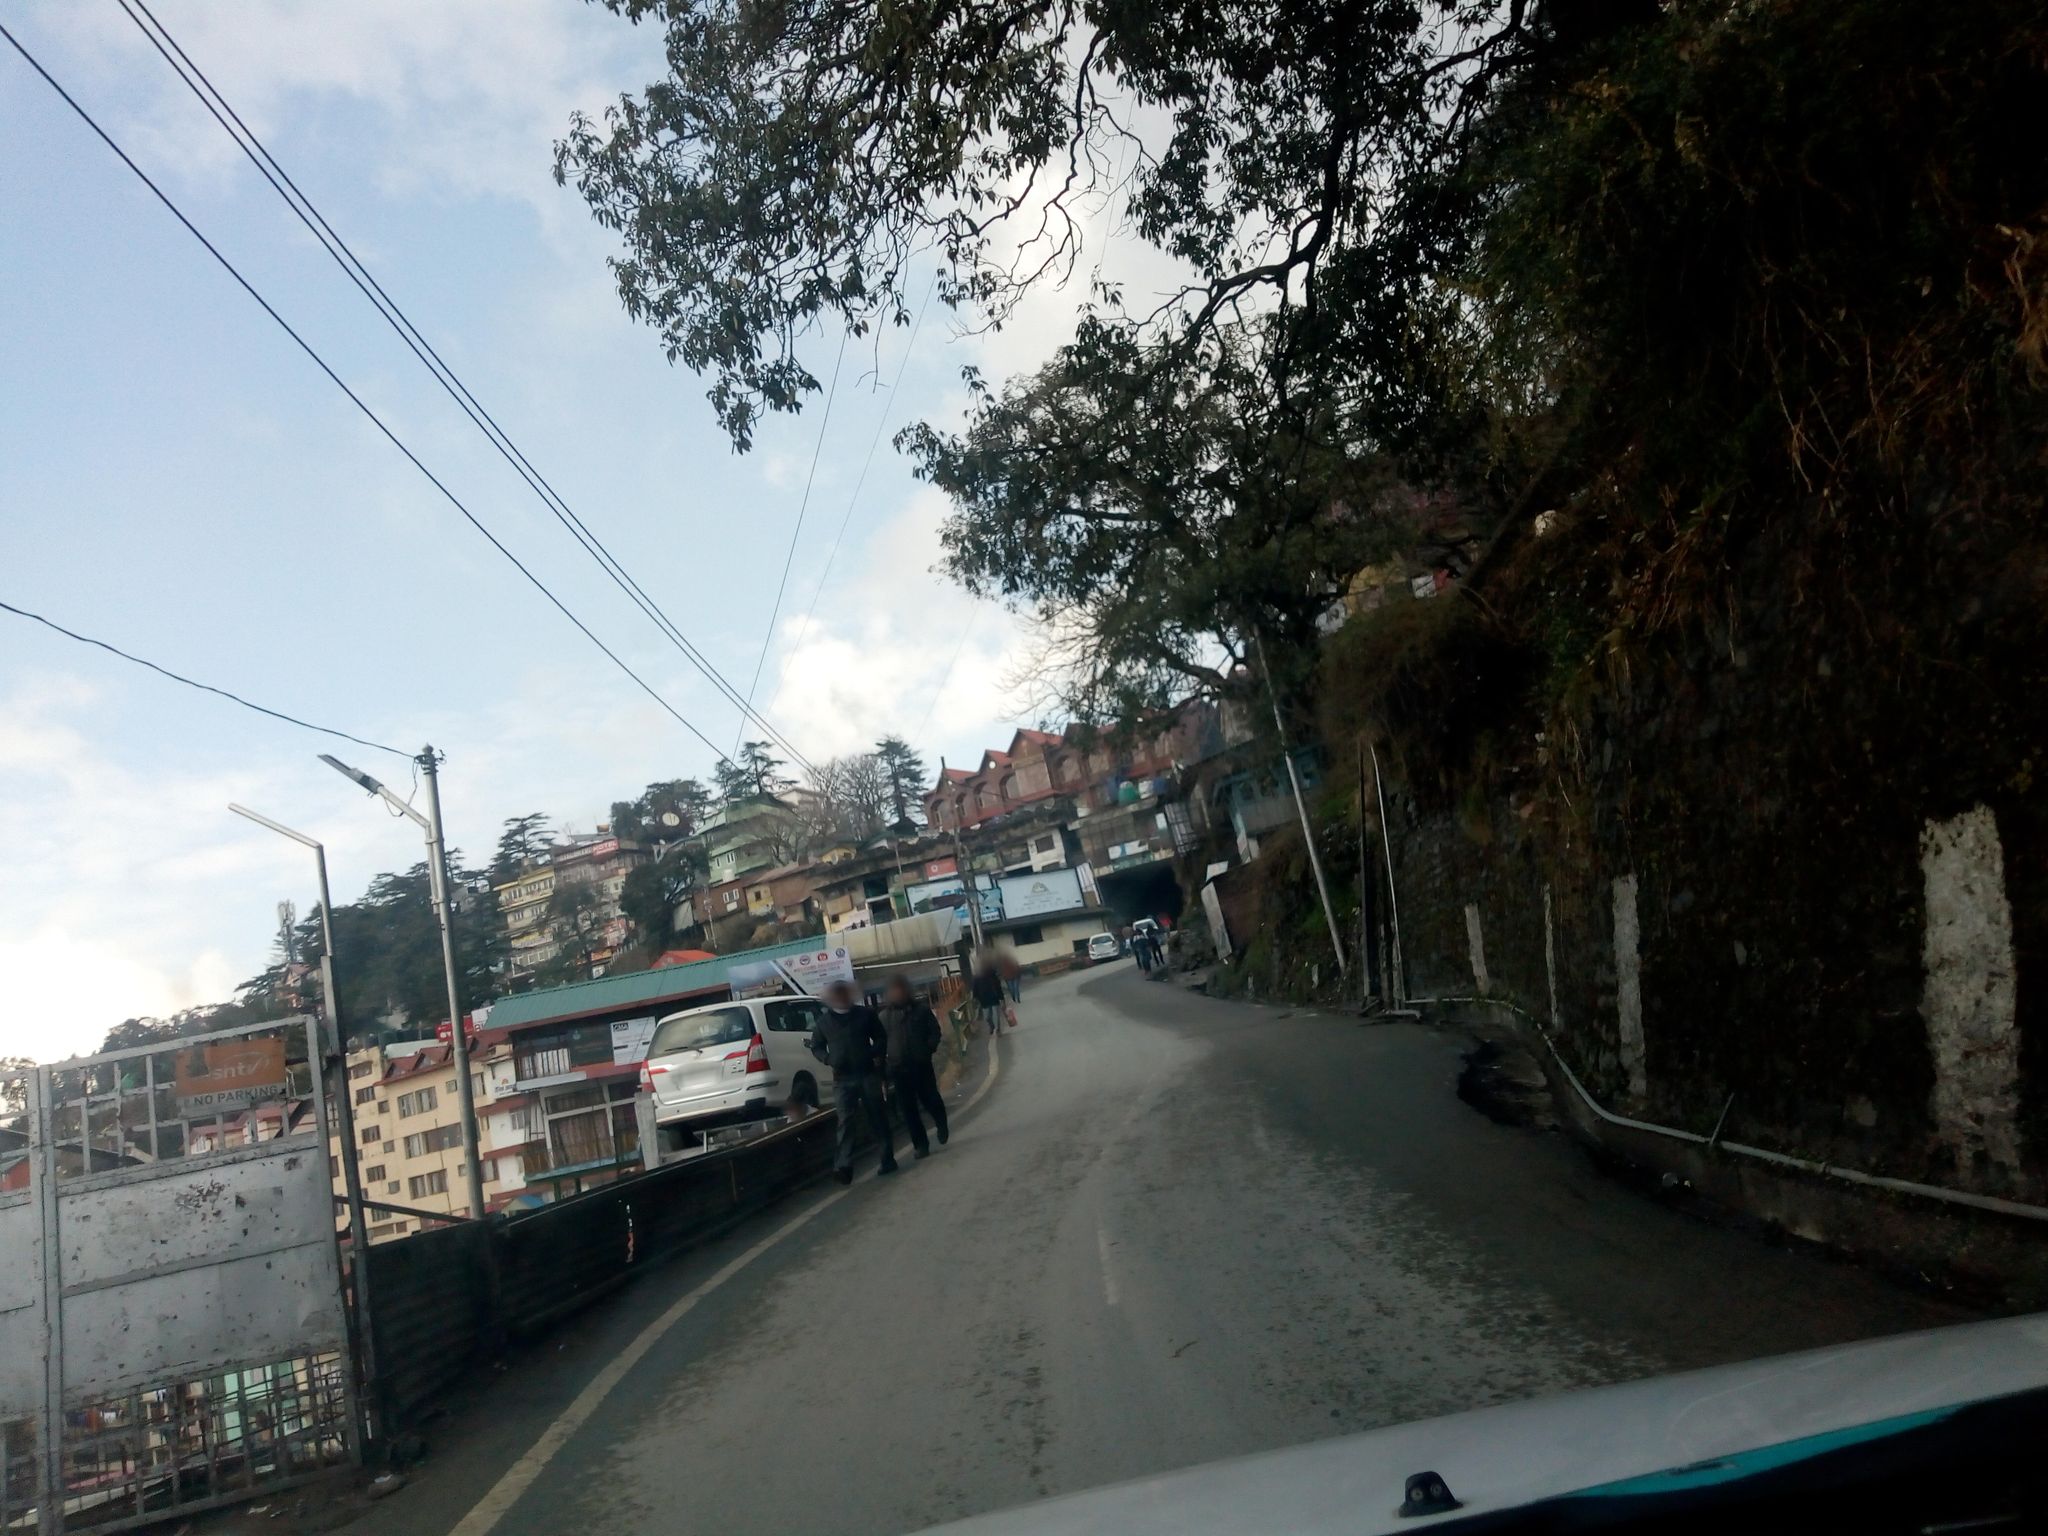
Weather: cloudy
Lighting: day
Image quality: good
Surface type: driving surface
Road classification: primary
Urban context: urban centre
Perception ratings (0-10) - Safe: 5.58, Lively: 1.81, Beautiful: 3, Boring: 5.01, Depressing: 5.1, Wealthy: 3.22